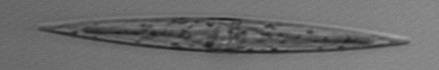
Label: Pleurosigma